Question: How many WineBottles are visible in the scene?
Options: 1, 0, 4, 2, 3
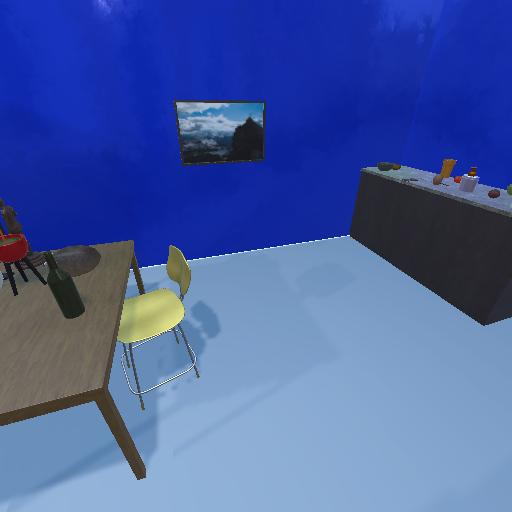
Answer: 1